Question: I guess that title isn't very descriptive, so I will explain! I have table called users_favs where is stored all info about which posts user has liked, which post he has favourited and the same for comments. info there is stored as serealized array / or JSON who cares.
---
What is better? Stay like this to make 4 tables for each of the fields and store not in serealized version but like user_id => post_id???
What I think about second option is that after some time this field will be GIGANTIC. Also, I will need to make 4 queries (or with JOINS) to take all of the info from these tables.

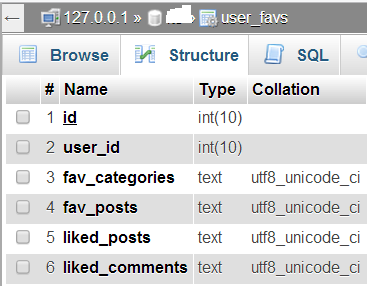
Answer: Keeping it in 1 table means that you'll only need 1 table access and 0 joins to get all the data. While storing it in 4 tables, you'll need at least 1 table access and n-1 joins, when you need n fields of information. Your result set at the end of the query will probably be the same, so the amount of data send over the network is independent of your table structure.